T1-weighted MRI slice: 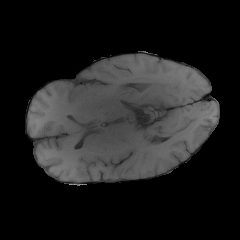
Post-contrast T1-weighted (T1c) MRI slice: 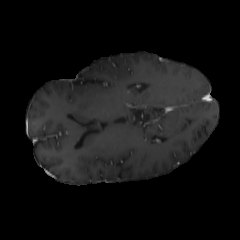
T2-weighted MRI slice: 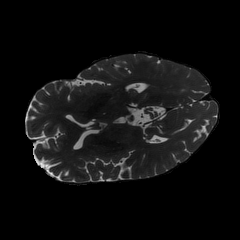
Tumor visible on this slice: no